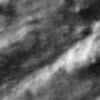
Label: no_change